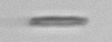
Label: fiber